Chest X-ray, PA view. Patient: 44 years old, sex F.
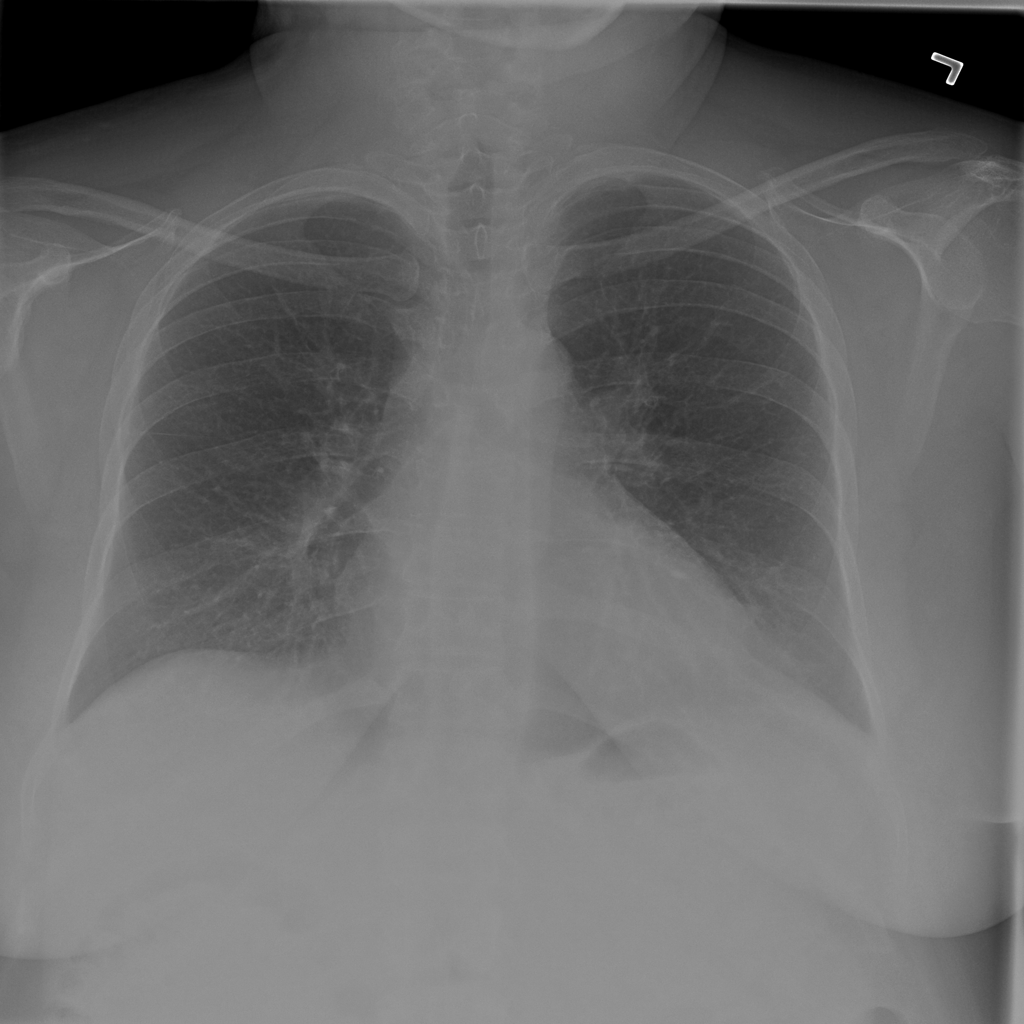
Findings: Cardiomegaly